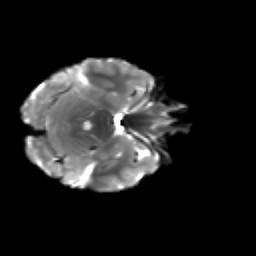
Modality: T2w
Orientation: axial
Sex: female
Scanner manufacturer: siemens
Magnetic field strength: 3 T
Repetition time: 5 s
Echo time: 0.071 s